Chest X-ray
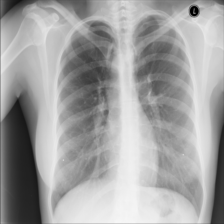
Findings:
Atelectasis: negative
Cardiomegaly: negative
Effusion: negative
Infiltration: negative
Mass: negative
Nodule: negative
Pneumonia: negative
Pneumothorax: negative
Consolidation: negative
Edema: negative
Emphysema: negative
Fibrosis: negative
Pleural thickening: negative
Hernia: negative